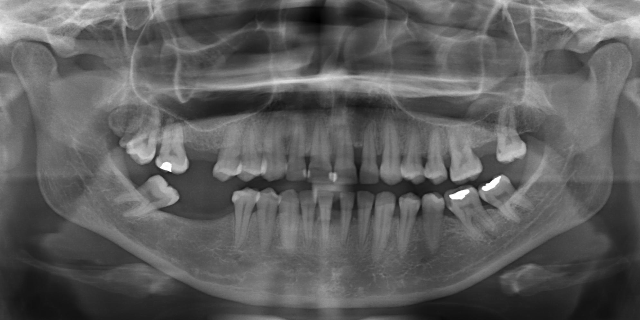
adult